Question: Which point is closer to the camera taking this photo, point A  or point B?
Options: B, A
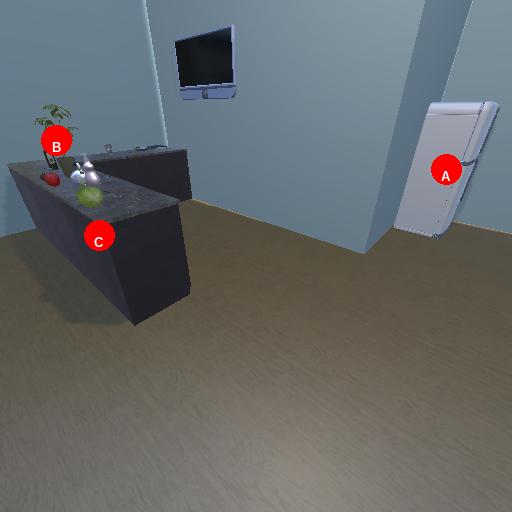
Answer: B